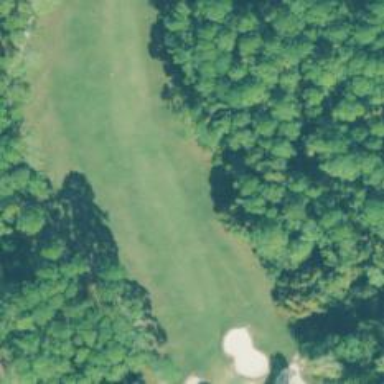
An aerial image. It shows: View of golf hole.